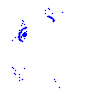
Particle: pion